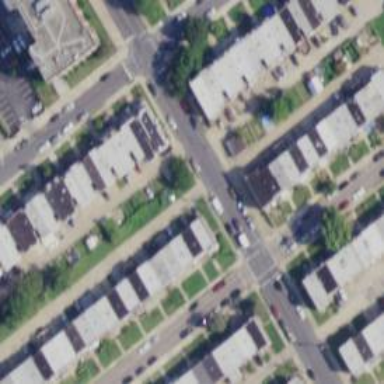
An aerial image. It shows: Alley classified as service road.